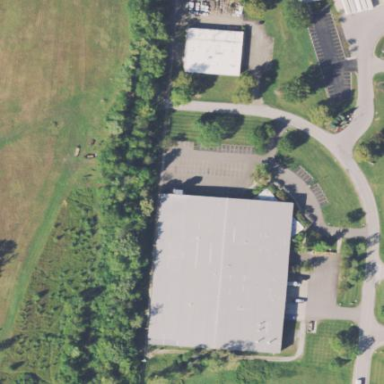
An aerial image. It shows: Warehouse building.